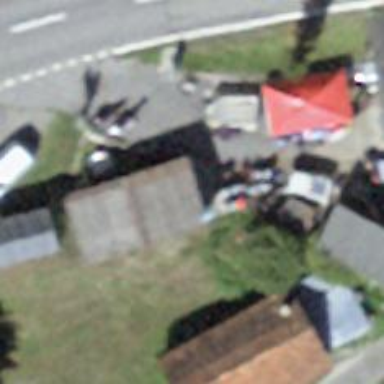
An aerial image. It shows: Motorcycle shop.